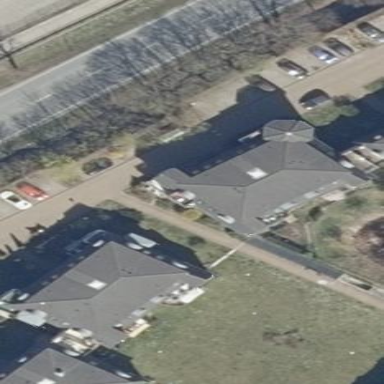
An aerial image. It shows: Residential building with mansard roof.